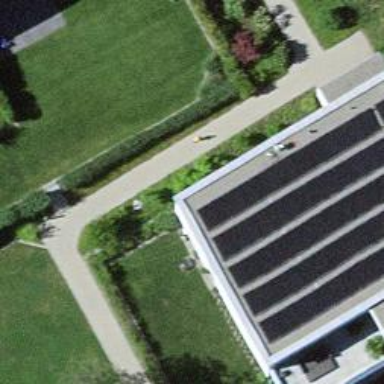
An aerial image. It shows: Solar power generator.